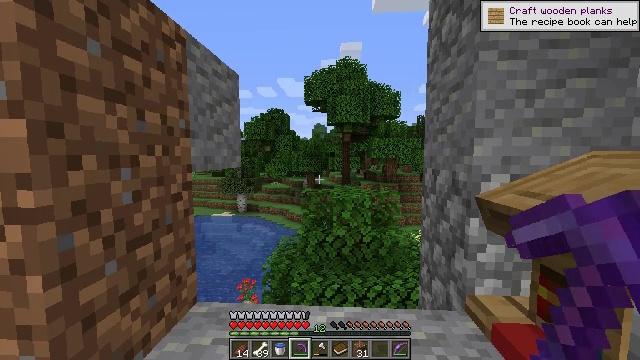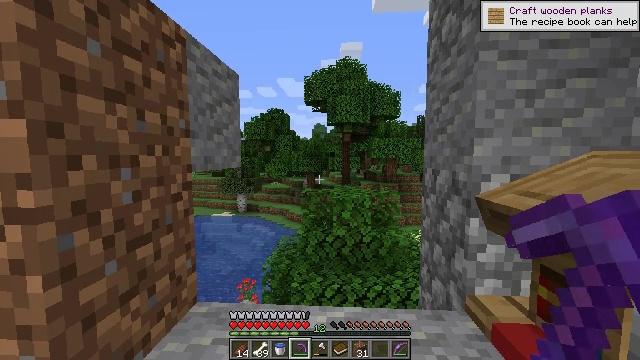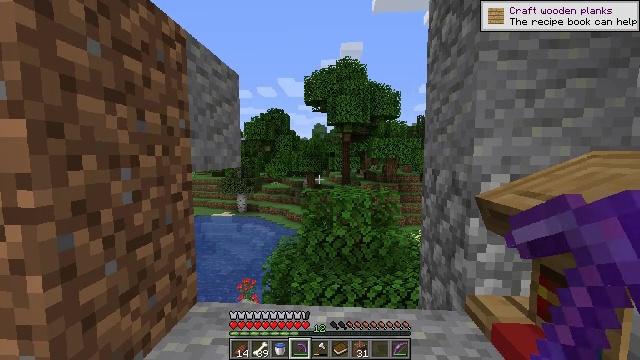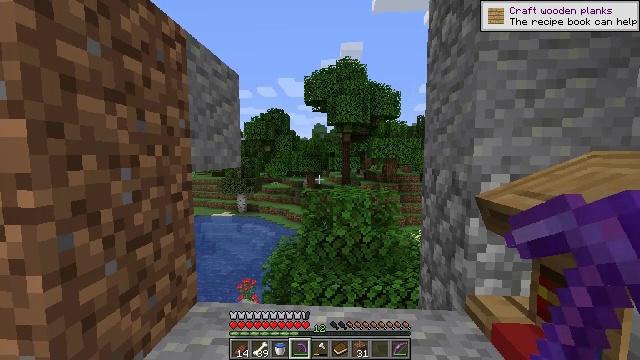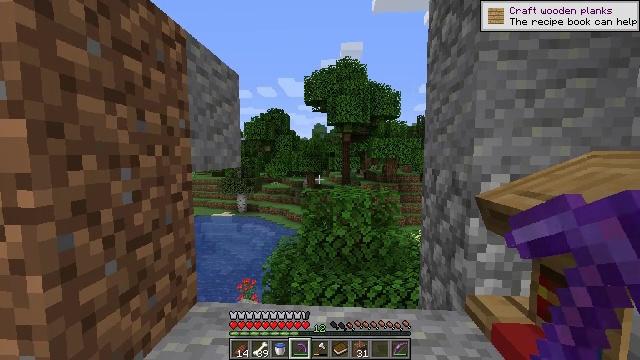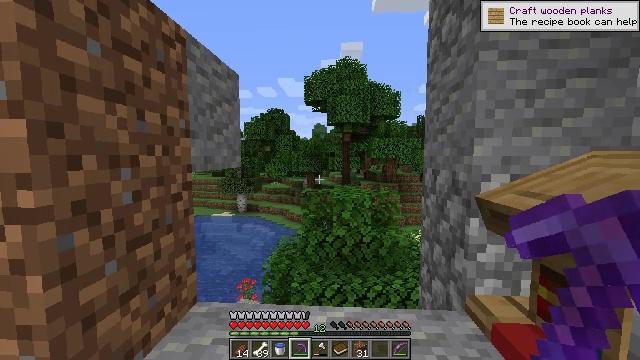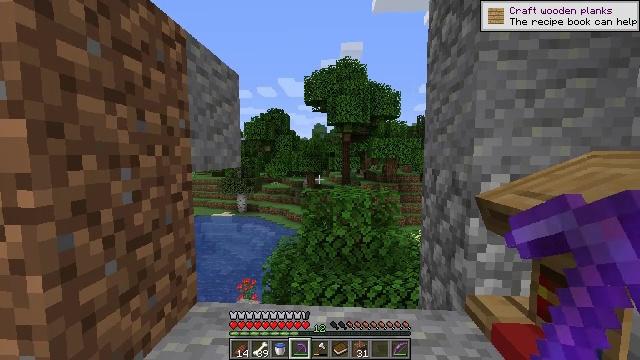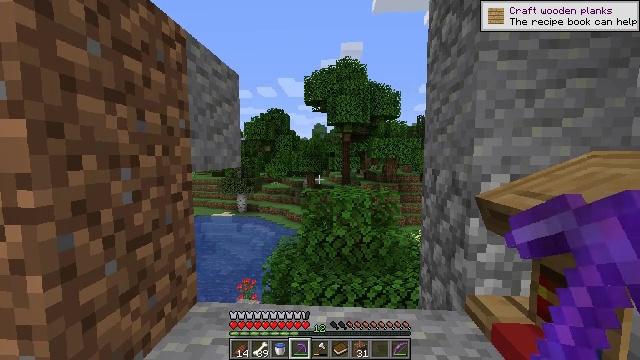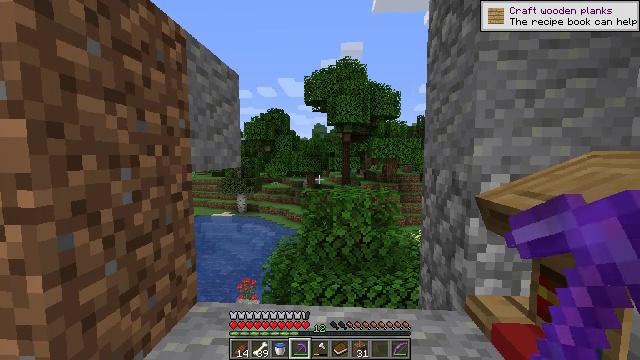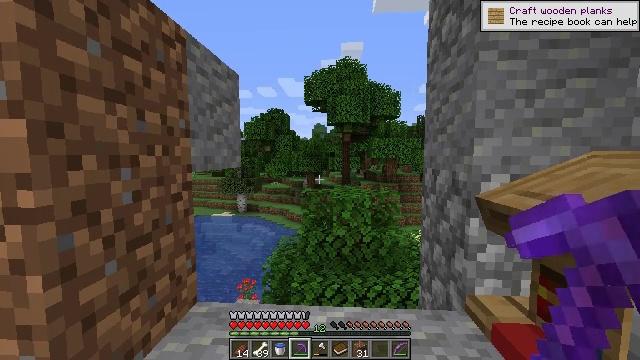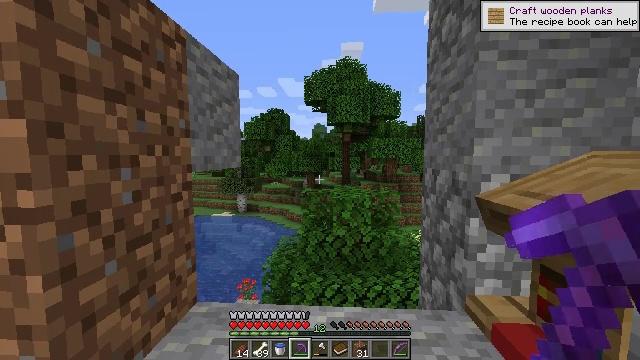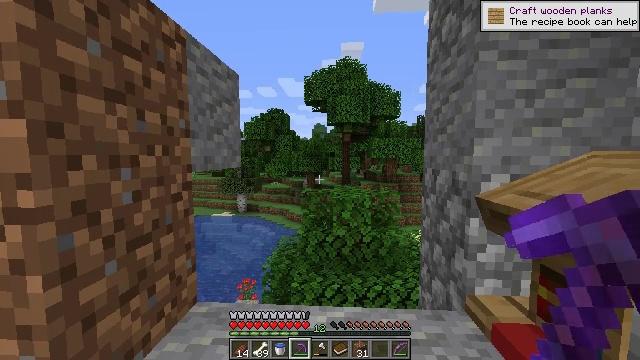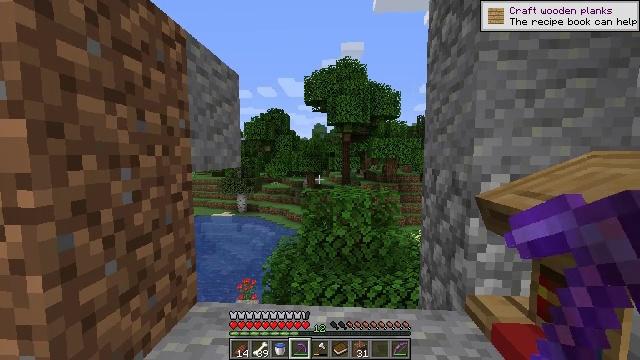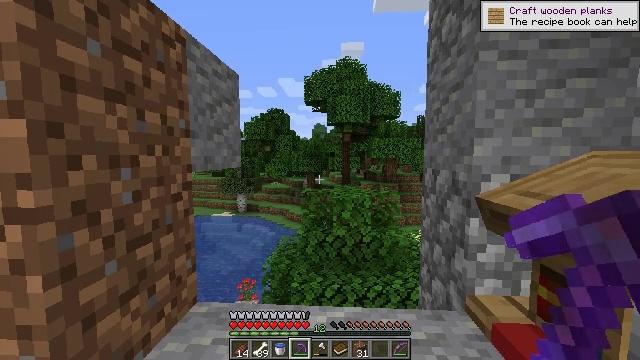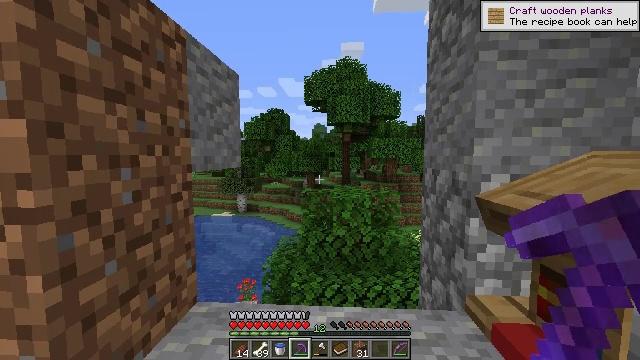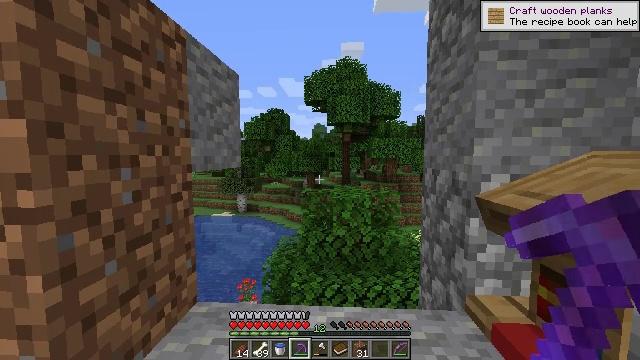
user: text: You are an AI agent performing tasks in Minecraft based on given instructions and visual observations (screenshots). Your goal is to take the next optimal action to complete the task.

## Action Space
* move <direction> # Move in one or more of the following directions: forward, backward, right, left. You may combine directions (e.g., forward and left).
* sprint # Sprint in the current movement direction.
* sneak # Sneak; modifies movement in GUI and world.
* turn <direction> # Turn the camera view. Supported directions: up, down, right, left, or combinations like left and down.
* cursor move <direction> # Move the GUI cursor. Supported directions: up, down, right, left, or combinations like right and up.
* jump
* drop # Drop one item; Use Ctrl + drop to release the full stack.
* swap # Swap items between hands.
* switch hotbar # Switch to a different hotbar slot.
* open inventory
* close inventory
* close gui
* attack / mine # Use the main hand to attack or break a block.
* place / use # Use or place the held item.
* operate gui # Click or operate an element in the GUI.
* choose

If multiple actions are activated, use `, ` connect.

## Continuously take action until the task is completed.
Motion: motion action
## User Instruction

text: Break the andesite slab to collect it.
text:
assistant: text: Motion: no_op
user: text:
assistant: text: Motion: no_op
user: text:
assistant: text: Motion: no_op
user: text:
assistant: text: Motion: no_op
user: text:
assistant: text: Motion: no_op
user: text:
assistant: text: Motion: no_op
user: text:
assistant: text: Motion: no_op
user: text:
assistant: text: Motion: no_op
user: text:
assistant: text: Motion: no_op
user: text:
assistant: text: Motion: no_op
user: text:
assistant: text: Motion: no_op
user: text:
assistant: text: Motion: no_op
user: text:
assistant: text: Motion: no_op
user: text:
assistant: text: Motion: no_op
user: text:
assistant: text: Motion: no_op
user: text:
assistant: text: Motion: no_op
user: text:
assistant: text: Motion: no_op
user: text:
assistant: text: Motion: no_op
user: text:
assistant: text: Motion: turn down
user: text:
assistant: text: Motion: turn down
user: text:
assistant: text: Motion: turn down
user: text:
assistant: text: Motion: turn down
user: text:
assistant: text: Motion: turn down
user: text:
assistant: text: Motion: turn down
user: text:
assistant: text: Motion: turn down
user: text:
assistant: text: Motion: turn down
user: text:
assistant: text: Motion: turn down
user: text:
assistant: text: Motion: turn down
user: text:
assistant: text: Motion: turn down
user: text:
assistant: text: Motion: no_op